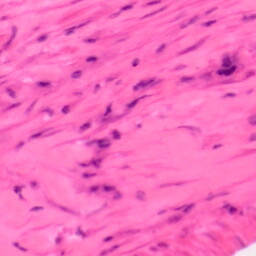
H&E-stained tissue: Colon